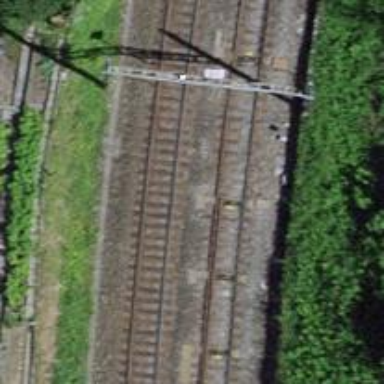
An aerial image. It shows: Railway with electrified contact lines.